Question: I Have copied the contents of file from <URL> and created a UIImageView+AFNetworking.h and imported in my implementation file
Now When I Write the following code i get this error but when i remove the block of code then everything works fine.
I want to display image in a custom table cell.The url of image i am grabbing Through JSON
'''
NSURLRequest *imageRequest = [NSURLRequest requestWithURL:[NSURL URLWithString:[dictArray objectForKey:@"image"]]];
[cell.thumbnailImageView setImageWithURLRequest:imageRequest placeholderImage:nil
success:^(NSURLRequest *request, NSHTTPURLResponse *response, UIImage *image){
NSLog(@"success");
cell.thumbnailImageView.image = image;
cell.thumbnailImageView.contentMode = UIViewContentModeScaleAspectFit;
cell.thumbnailImageView.autoresizingMask = UIViewAutoresizingFlexibleWidth | UIViewAutoresizingFlexibleHeight;
[cell setNeedsLayout];// To update the cell {if not using this, your image is not showing over cell.}
}failure:^(NSURLRequest *request, NSHTTPURLResponse *response, NSError *error){
NSLog(@"Failure");}];
'''
Here is the screen shot of the error
It Crashes after loading

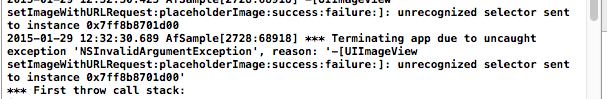
Answer: Instead of using afnetworking You can just use dispatch method
'''
dispatch_queue_t queue = dispatch_get_global_queue(DISPATCH_QUEUE_PRIORITY_HIGH, 0ul);
dispatch_async(queue, ^{
NSString *url = [indexDic objectForKey:@"image"];
NSData *imageData = [NSData dataWithContentsOfURL:[NSURL URLWithString:url]];
UIImage *image = [UIImage imageWithData:imageData];
dispatch_async(dispatch_get_main_queue(), ^{
cellImg.image = image;
});
});
return cell;
}
'''